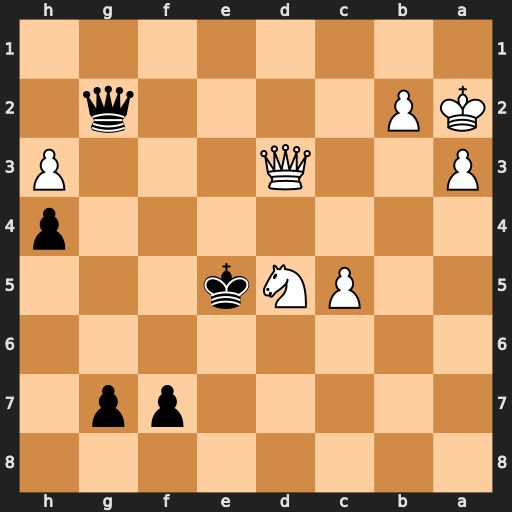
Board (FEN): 8/5pp1/8/2PNk3/7p/P2Q3P/KP4q1/8
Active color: b
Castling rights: -
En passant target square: -
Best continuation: Qxd5+ Qxd5+ Kxd5